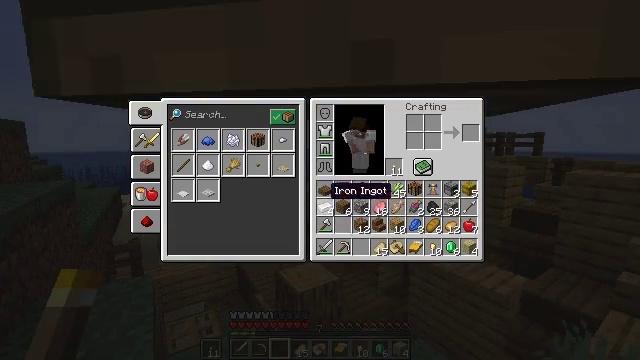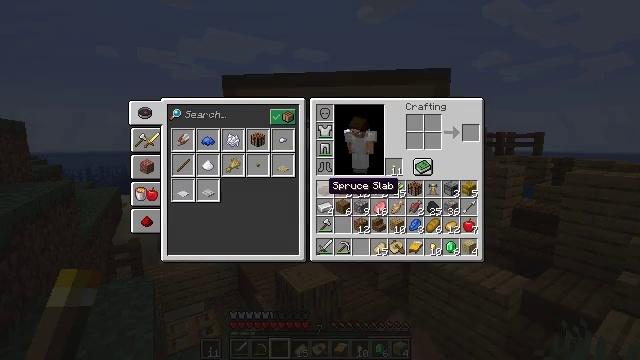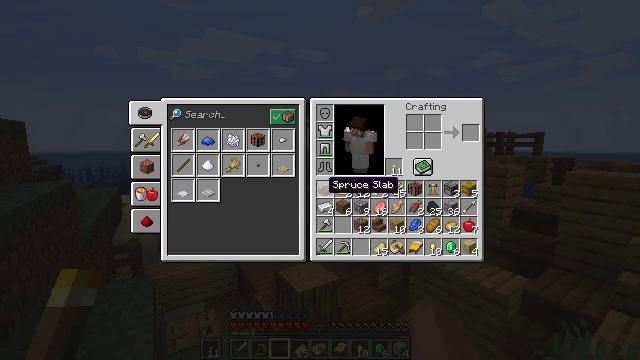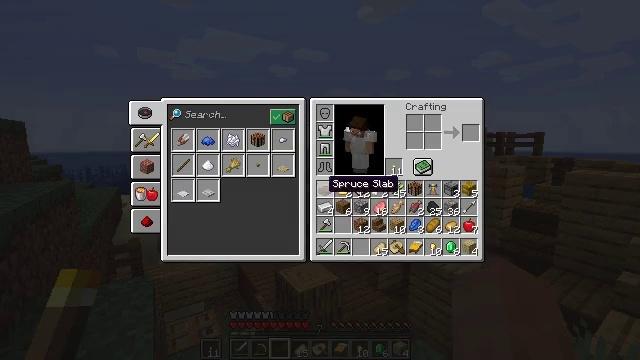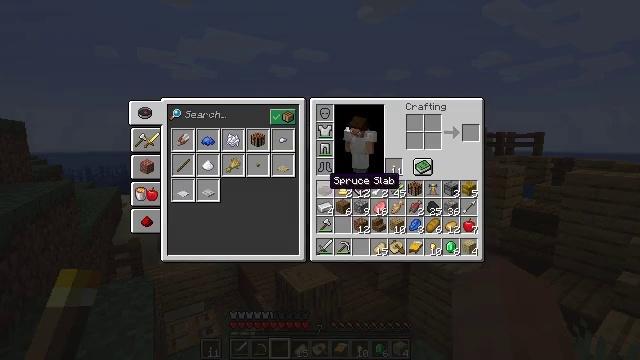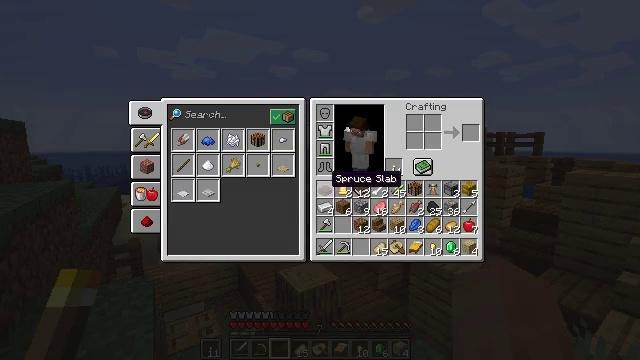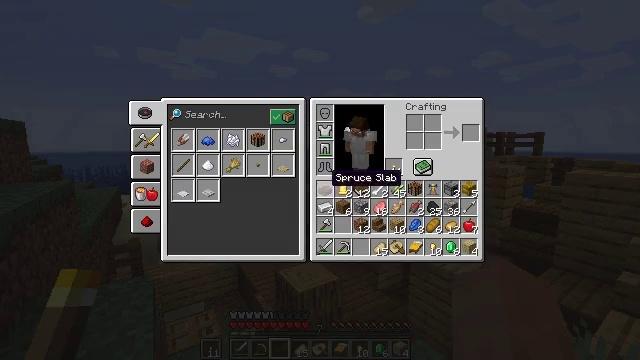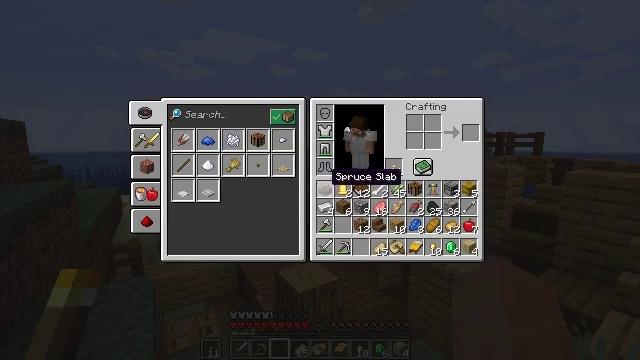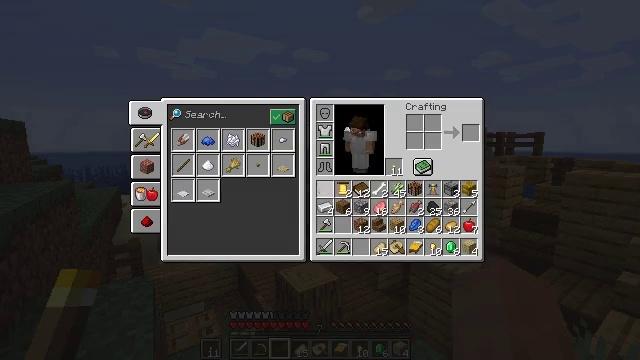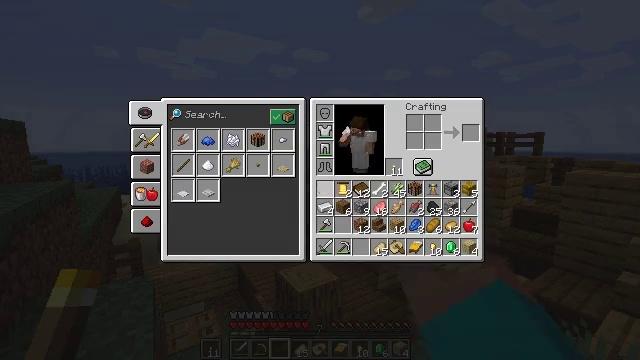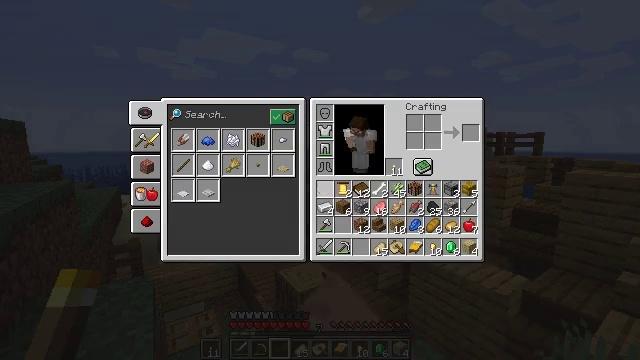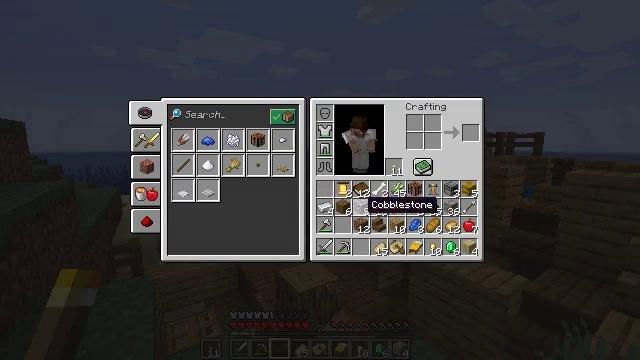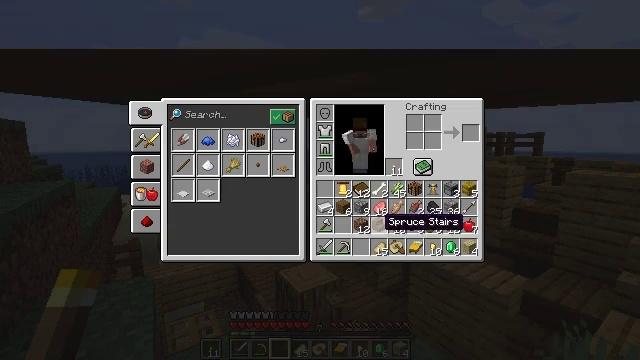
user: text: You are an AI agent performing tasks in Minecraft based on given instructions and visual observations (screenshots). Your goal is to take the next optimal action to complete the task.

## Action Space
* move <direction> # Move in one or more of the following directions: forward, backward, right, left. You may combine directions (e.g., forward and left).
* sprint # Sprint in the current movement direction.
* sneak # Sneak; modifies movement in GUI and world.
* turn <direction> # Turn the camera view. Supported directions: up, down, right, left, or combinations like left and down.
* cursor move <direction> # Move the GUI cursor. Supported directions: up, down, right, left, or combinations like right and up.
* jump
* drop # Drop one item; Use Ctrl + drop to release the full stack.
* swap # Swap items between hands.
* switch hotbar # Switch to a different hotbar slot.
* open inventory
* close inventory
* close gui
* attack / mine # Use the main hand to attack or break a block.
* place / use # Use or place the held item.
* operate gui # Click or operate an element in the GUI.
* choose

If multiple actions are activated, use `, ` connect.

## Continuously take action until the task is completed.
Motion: motion action
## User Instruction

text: Remove a spruce slab from the inventory.
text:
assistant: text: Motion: open gui
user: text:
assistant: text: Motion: no_op
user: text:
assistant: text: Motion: no_op
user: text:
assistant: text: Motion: no_op
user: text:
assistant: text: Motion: no_op
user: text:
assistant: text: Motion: no_op
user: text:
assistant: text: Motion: no_op
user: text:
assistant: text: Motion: drop
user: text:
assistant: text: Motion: drop
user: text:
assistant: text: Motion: cursor move right
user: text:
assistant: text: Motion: cursor move right and down
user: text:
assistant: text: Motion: cursor move right and down
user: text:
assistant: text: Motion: no_op